【题型】选择题　【知识点】平面几何　【难度】medium
如图，点$E$，$F$是平行四边形$ABCD$对角线上两点，在条件\textcircled{1}$DE = BF$；\textcircled{2}$\angle ADE = \angle CBF$；\textcircled{3}$AF = CE$；\textcircled{4}$\angle AEB = \angle CFD$中，添加一个条件，使四边形$DEBF$是平行四边形，可添加的条件是（\quad）

\vspace{0.5cm}
\noindent
A. \textcircled{1}\textcircled{2}\textcircled{3}\textcircled{4} \quad\quad B. \textcircled{1}\textcircled{2}\textcircled{3} \quad\quad C. \textcircled{1}\textcircled{3}\textcircled{4} \quad\quad D. \textcircled{2}\textcircled{3}\textcircled{4}
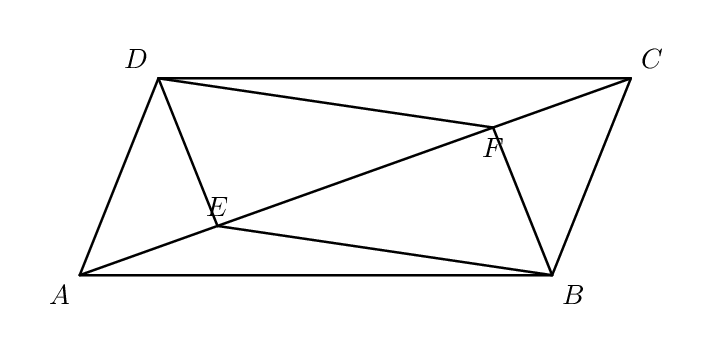
【解答】
\pagestyle{empty}
\noindent
\fontsize{12pt}{16pt}\selectfont
\textbf{【答案】}D
\vspace{0.3cm}
\textbf{【分析】}
\vspace{0.3cm}
\textbf{【详解】}解：连接$BD$，交$AC$于点$O$，如图
% 清空页眉页脚，格式纯净
\pagestyle{empty}
% 左对齐+统一字号/行间距（仅1次设置）
\noindent
\fontsize{12pt}{16pt}\selectfont

$\because$ 四边形$ABCD$是平行四边形，
\[
\therefore BO = DO,\ AO = CO,\ AD \parallel BC,
\]
\textcircled{1} 当$DE = BF$时，不能证明对角线互相平分，不符合题意；
\textcircled{2} 当$\angle ADE = \angle CBF$时，
$\because AD // BC$，
$\therefore \angle ADO = \angle CBO$，
$\therefore \angle ADO - \angle ADE = \angle CBO - \angle CBF$，
$\therefore \angle ODE = \angle OBF$，
$\because \angle DOE = \angle BOF$，
\[
\therefore \triangle DOE \cong \triangle BOF,
\]
\[
\therefore OE = OF,
\]
$\because BO = DO$，
$\therefore$ 四边形$DEBF$是平行四边形，故\textcircled{2}符合题意；
\textcircled{3} 当$AF = CE$时，
$\because AO = CO$，
$\therefore AO + OF = CO + OE$，
即$OE = OF$，
$\because BO = DO$，
$\therefore$ 四边形$DEBF$是平行四边形，故\textcircled{3}符合题意；
\textcircled{4} 当$\angle AEB = \angle CFD$时，
$\because \angle BEO = 180^\circ - \angle AEB$，$\angle DFO = 180^\circ - \angle CFD$，
$\therefore \angle BEO = \angle DFO$，
$\because BO = DO$，$\angle DOF = \angle BOE$，
\[
\therefore \triangle DOF \cong \triangle BOE,
\]
\[
\therefore OE = OF,
\]
$\therefore$ 四边形$DEBF$是平行四边形，故\textcircled{4}符合题意；
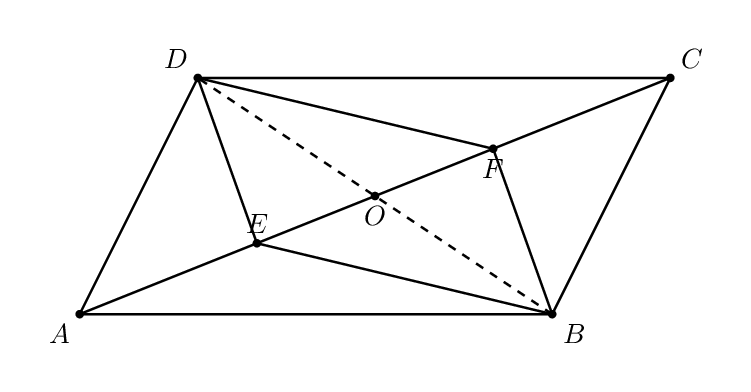